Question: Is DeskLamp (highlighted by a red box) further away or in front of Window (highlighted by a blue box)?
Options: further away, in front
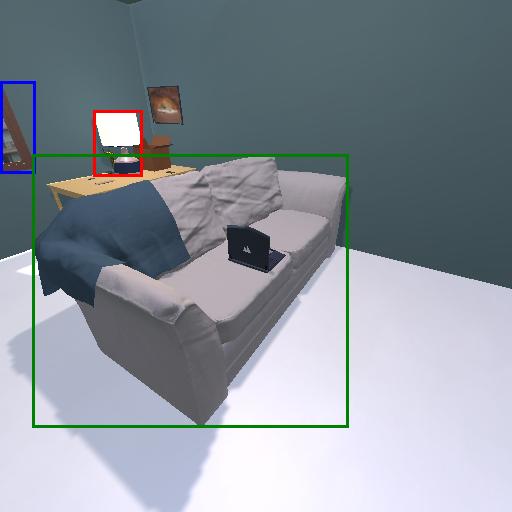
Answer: further away